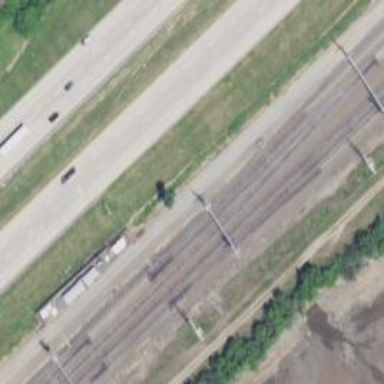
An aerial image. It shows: Railway track with contact line for electrification.